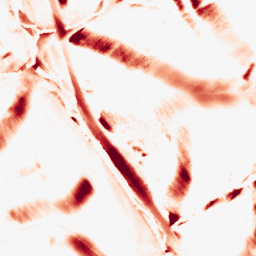
Category: morphological
Decomposition family: morphological_diamond
Decomposition parameters: operation: opening
radius: 20
Upsampling method: bilinear
Upsampling parameters: scale: 4
Upsampling scale: 4